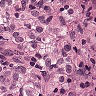
Metastatic tissue present: yes